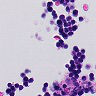
Metastatic tissue present: no